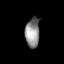
Tissue: lung
Cell type: Others
Senescence score: 0.2267
Nuclear area (px): 421
Mean DAPI intensity: 139.249